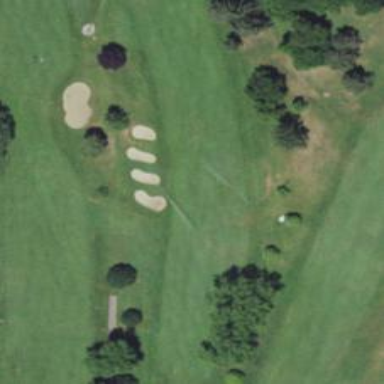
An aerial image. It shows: View of golf hole.